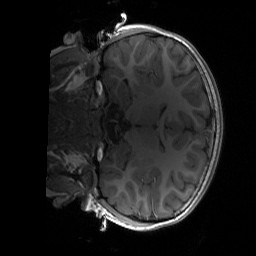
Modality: T1w
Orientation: coronal
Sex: male
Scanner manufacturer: siemens
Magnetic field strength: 3 T
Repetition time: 1.9 s
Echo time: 0.00243 s